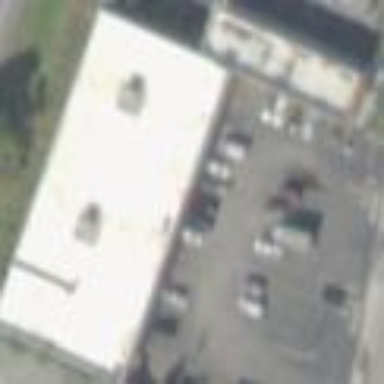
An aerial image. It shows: Retail building.